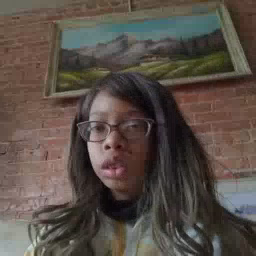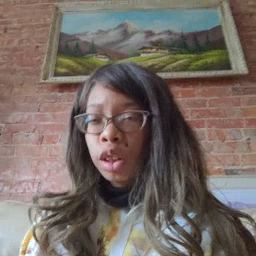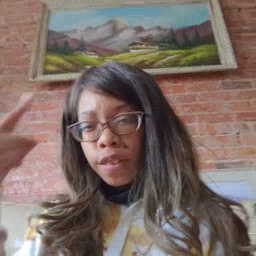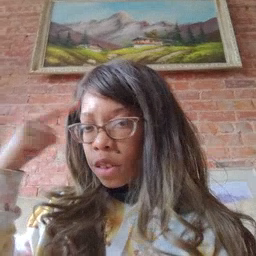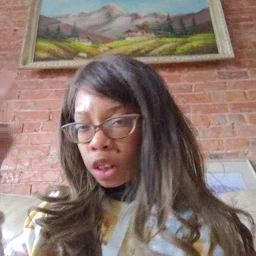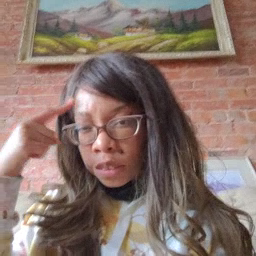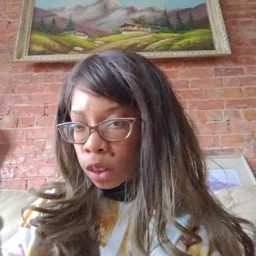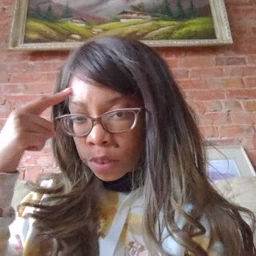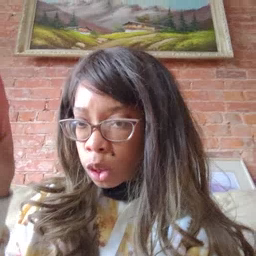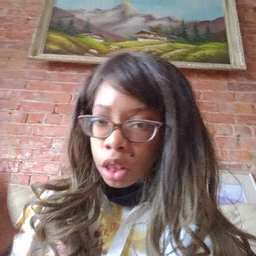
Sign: for